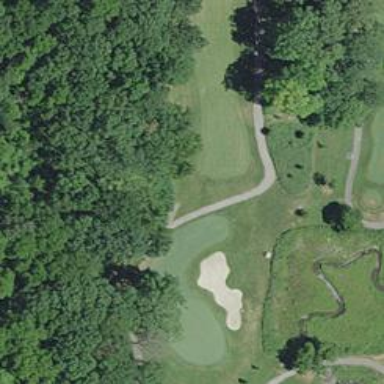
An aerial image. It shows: Path used for both walking and golf.